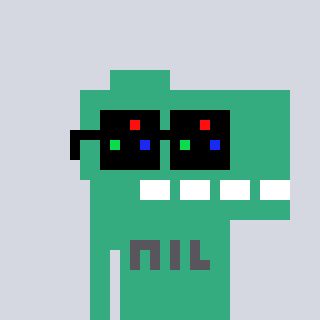
a pixel art character with square black sunglasses, a dino-shaped head and a teal-colored body on a cool background